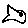
Label: fish